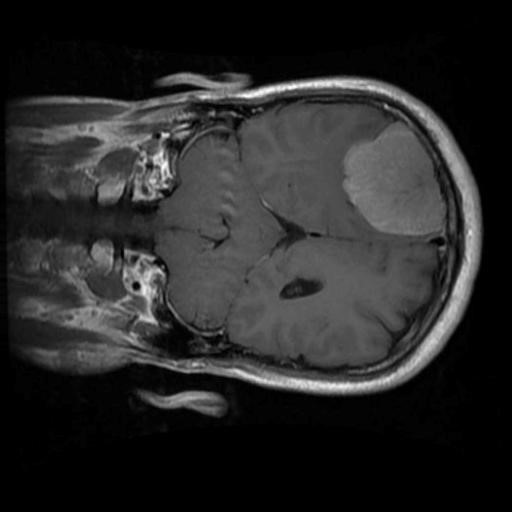
Label: brain_menin